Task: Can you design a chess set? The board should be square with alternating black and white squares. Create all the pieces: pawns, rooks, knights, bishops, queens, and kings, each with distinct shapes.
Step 2298:
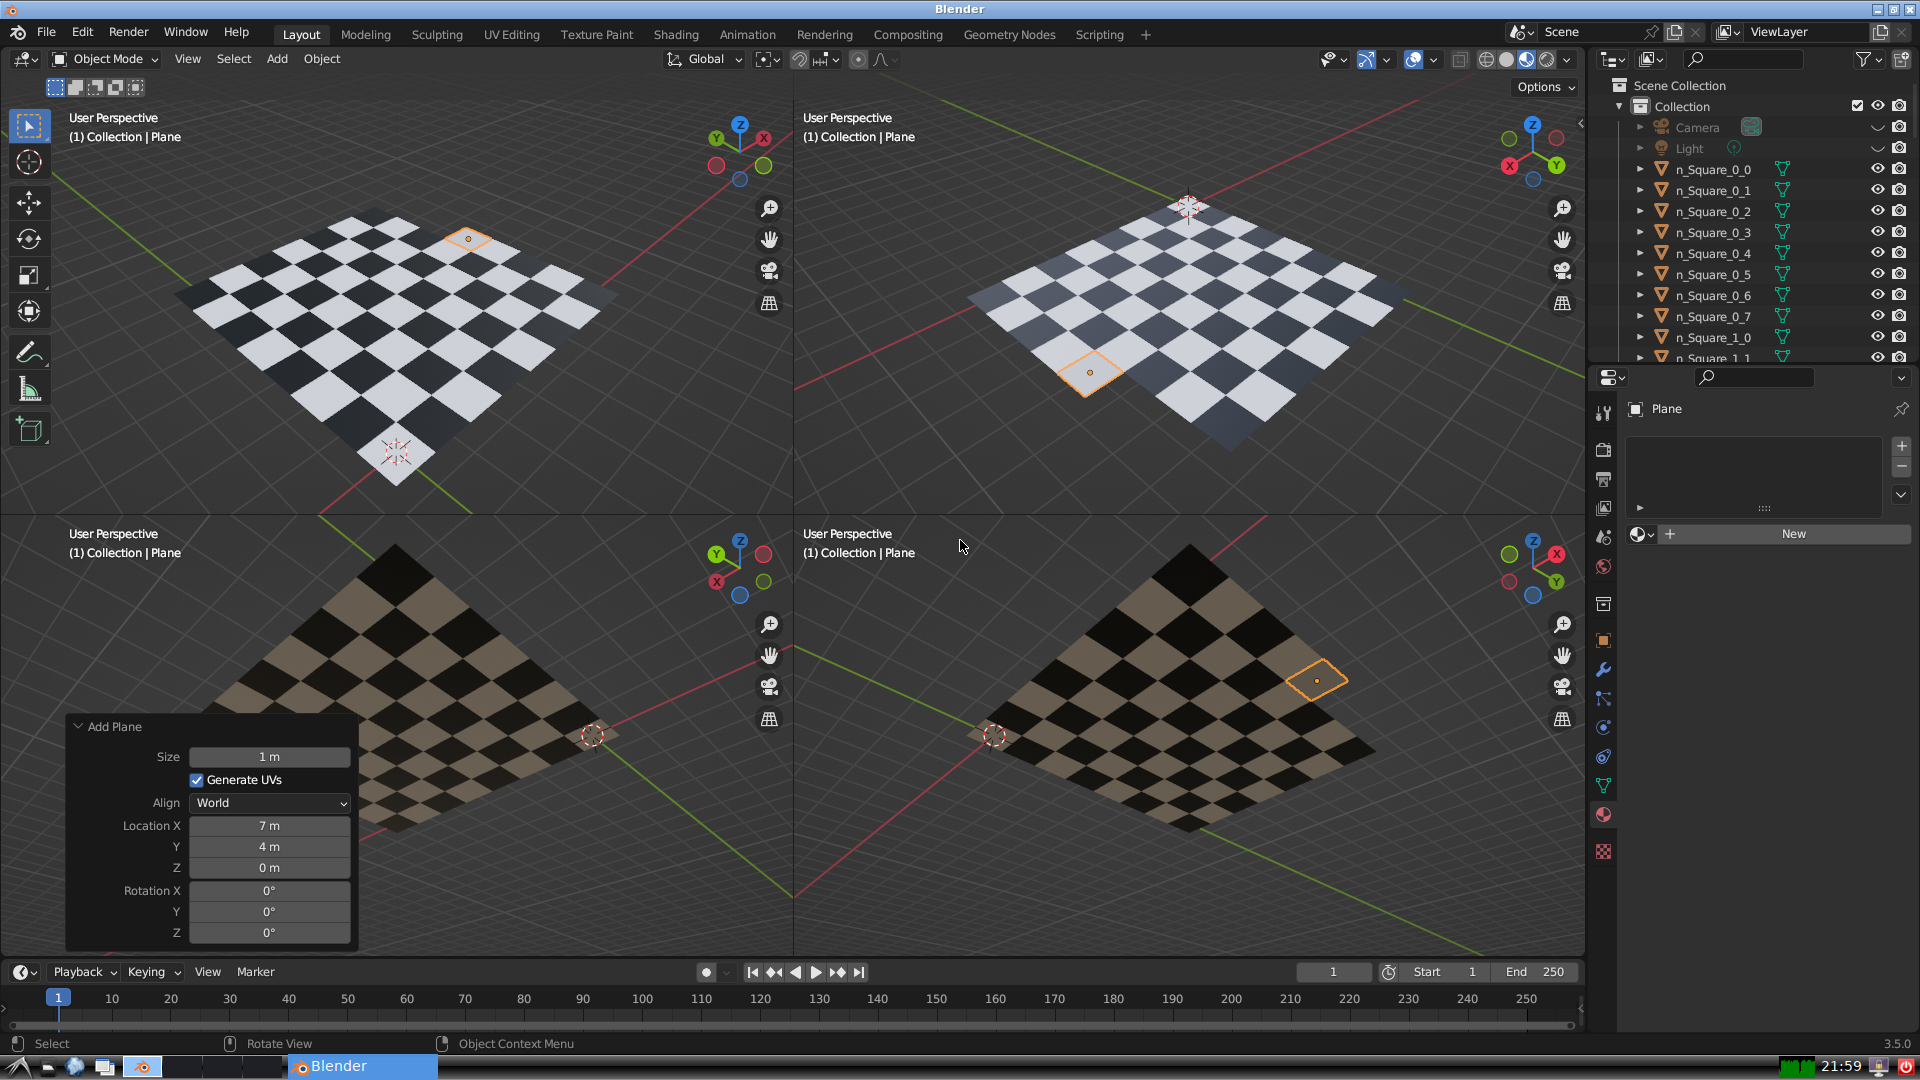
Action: {"mouse_move": [1608, 631]}